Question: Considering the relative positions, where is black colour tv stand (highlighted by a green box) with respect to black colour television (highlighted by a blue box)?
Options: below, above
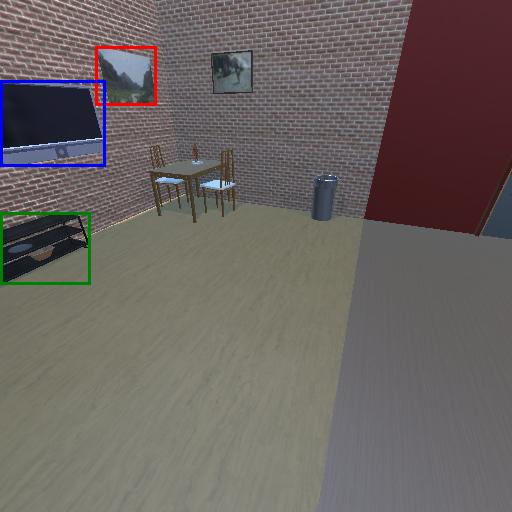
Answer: below